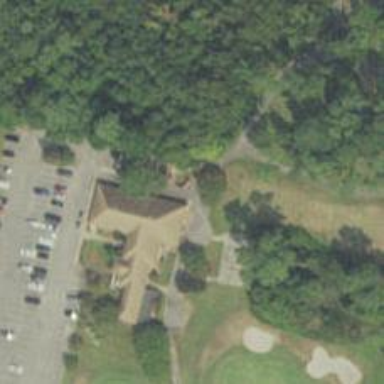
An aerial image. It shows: Path designated for golf carts.